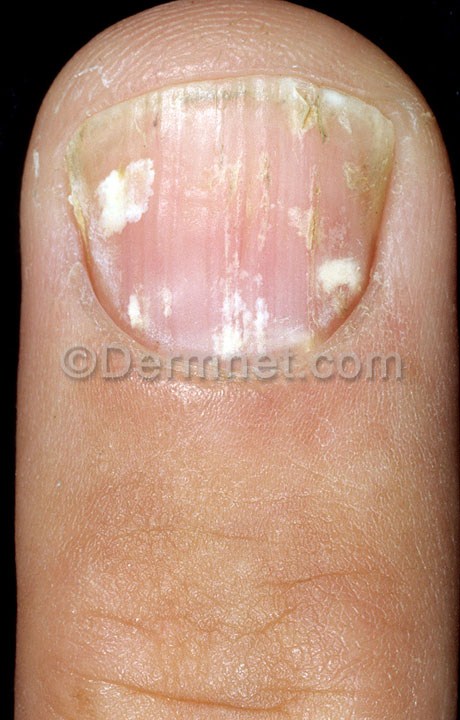
Disease: Nail Fungus and other Nail Disease